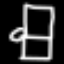
Label: chair